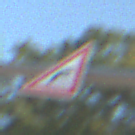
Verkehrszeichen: KurveRechts
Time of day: MorningAfternoon
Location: Outdoor (Suburban)
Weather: Clear
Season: NotSpecified
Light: Natural